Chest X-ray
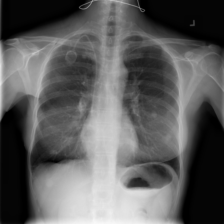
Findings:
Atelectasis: negative
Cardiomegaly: negative
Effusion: negative
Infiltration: negative
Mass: negative
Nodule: positive
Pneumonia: negative
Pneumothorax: negative
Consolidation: negative
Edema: negative
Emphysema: negative
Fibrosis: negative
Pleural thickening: negative
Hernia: negative